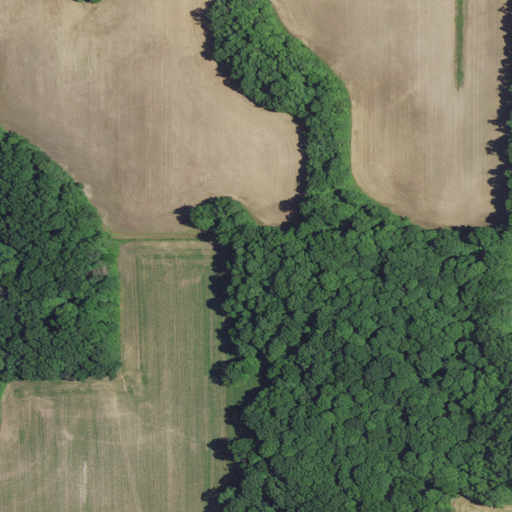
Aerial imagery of mountain in Indiana named Hadden Hill containing cultivated crops, deciduous forest, and pasture